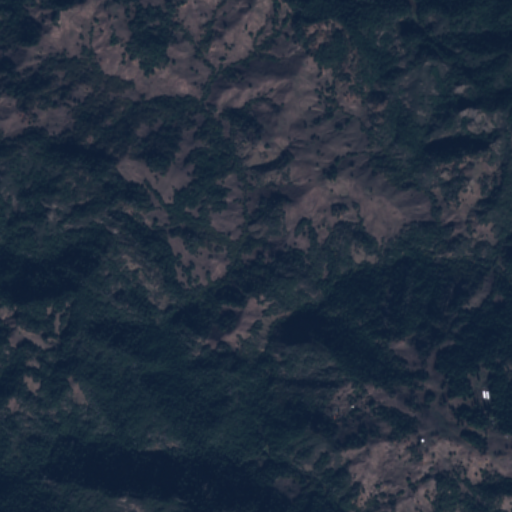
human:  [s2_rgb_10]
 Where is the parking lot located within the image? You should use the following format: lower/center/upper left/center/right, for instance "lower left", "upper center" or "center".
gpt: The parking lot is located in the lower left of the image.
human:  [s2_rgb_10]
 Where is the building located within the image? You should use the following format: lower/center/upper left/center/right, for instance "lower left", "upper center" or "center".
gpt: The building is located in the lower right of the image.
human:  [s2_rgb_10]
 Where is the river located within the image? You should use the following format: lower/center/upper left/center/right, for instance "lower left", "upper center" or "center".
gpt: The river is located in the lower left of the image.
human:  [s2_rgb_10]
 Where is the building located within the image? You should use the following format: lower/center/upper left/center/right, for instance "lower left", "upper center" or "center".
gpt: The building is located in the lower right of the image.
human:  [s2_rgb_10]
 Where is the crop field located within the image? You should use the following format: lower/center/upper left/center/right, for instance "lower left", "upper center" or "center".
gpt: There is no crop field in the image.